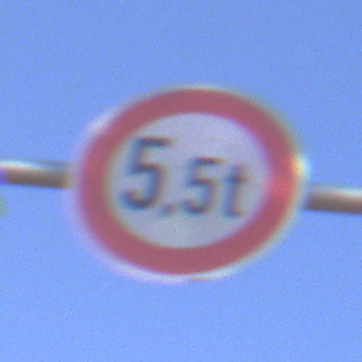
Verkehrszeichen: TatsaechlicheMasse
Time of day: MorningAfternoon
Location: Outdoor (Nature)
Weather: Clear
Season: NotSpecified
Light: Natural